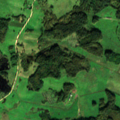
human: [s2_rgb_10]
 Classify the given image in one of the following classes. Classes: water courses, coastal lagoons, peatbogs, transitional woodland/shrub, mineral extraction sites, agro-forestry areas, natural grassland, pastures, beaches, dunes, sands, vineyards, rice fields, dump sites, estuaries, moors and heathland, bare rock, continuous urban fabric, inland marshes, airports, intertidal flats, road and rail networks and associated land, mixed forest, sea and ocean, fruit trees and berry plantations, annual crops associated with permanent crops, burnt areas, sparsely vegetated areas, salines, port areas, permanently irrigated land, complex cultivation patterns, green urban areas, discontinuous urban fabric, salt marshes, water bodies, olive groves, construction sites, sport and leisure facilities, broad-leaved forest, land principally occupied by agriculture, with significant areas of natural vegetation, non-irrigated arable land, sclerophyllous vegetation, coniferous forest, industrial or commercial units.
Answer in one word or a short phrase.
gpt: non-irrigated arable land, complex cultivation patterns, land principally occupied by agriculture, with significant areas of natural vegetation, broad-leaved forest, coniferous forest